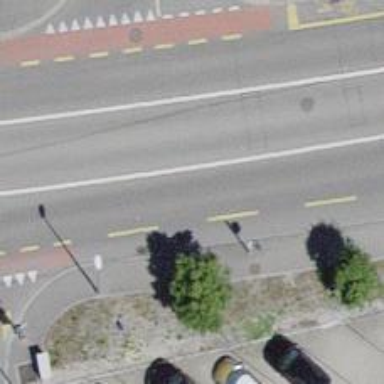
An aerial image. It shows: Road with traffic signals.